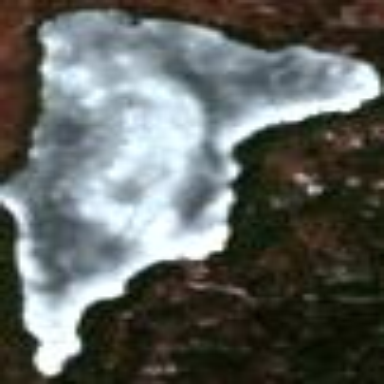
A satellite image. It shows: Lake with natural water.